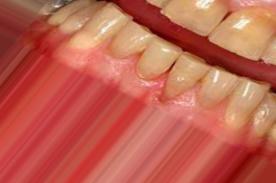
Condition: Tooth Discoloration